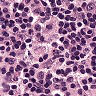
Metastatic tissue present: no